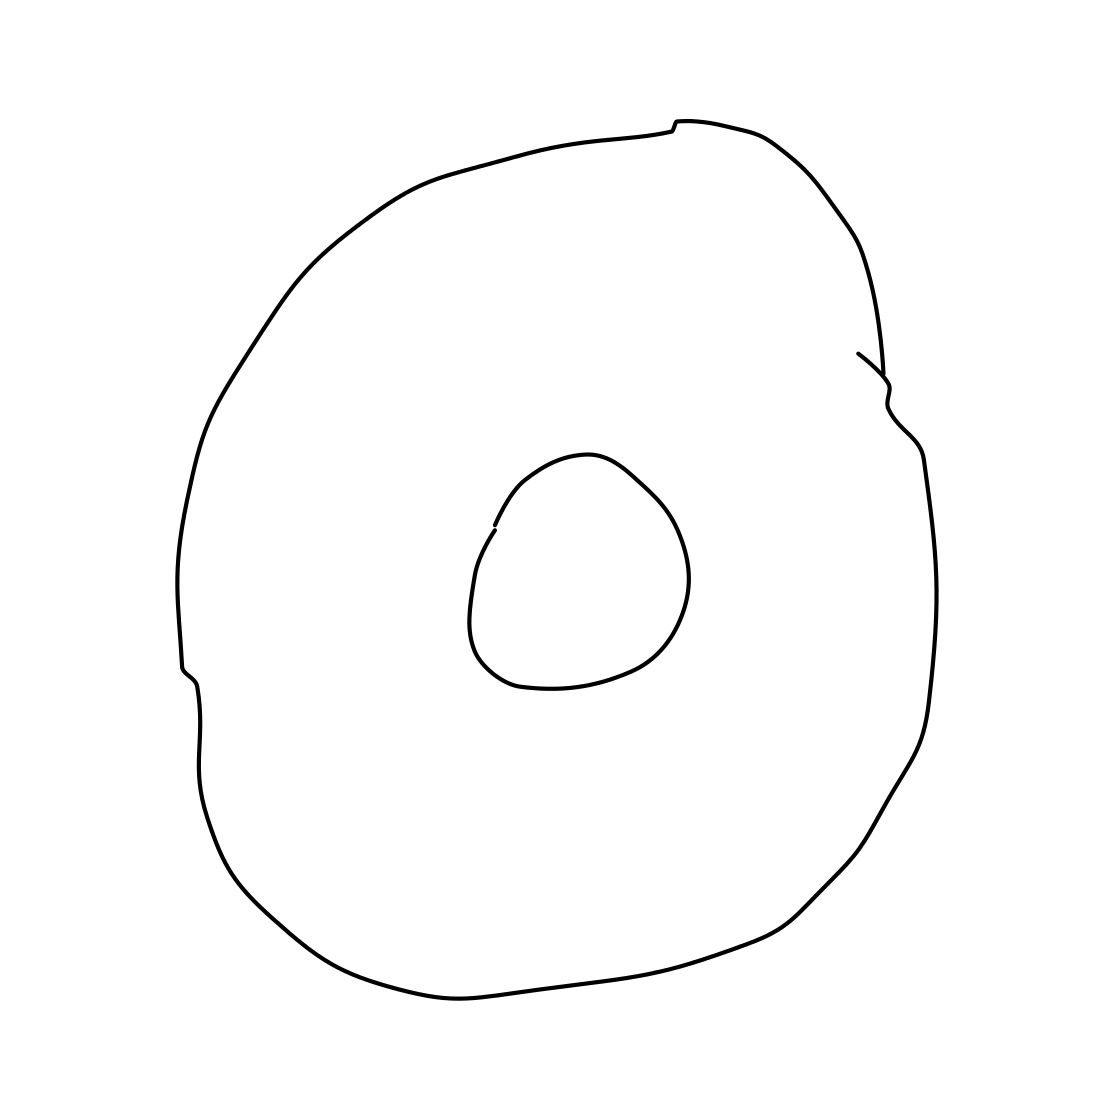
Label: wheel